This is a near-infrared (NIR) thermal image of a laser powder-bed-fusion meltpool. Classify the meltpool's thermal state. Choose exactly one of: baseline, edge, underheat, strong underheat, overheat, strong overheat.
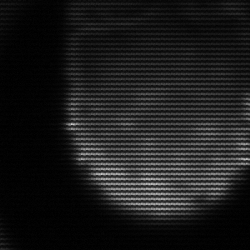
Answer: edge